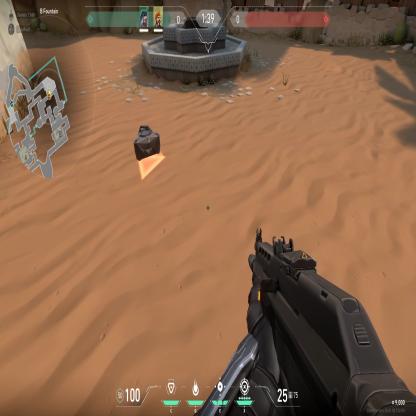
Label: dropped spike